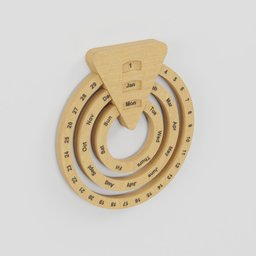
Label: decoration